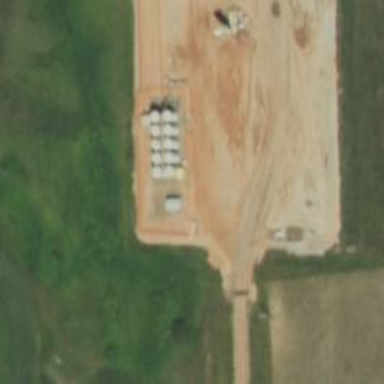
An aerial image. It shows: Storage tank that is man-made.